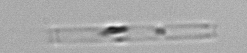
Label: Cerataulina_pelagica